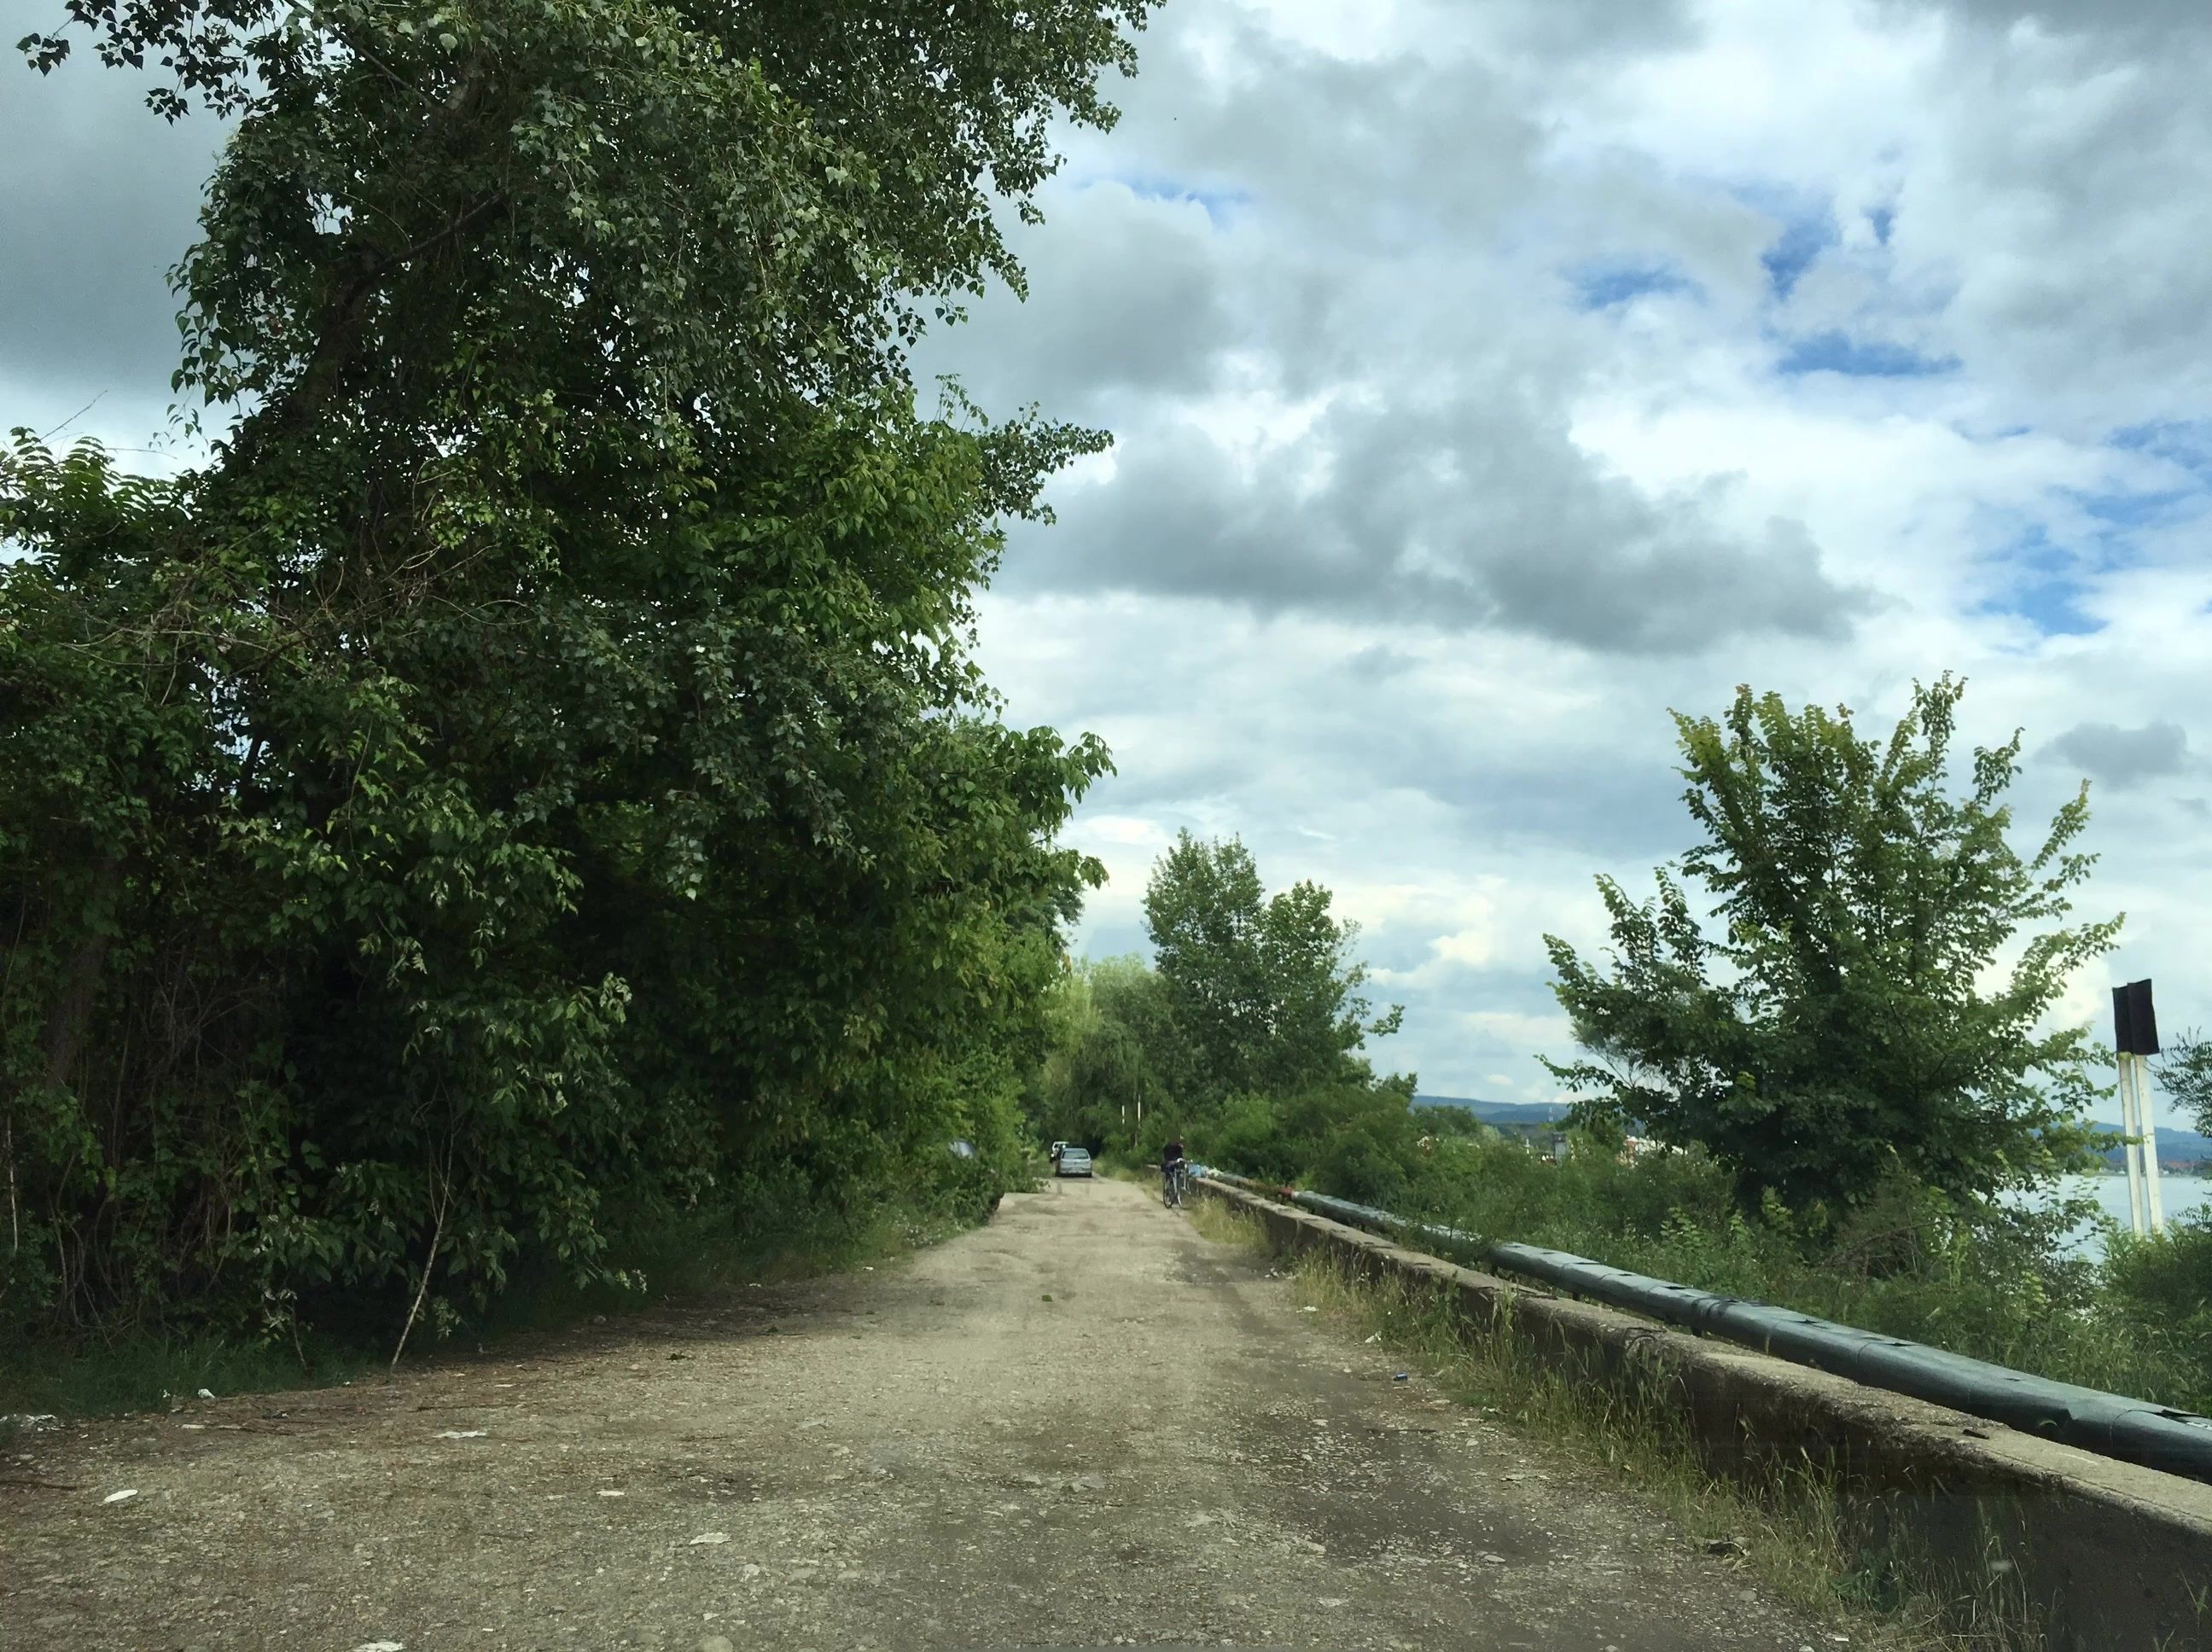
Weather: cloudy
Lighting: day
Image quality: good
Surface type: fields
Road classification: service, track
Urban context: urban centre
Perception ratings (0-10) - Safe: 4.69, Lively: 0.73, Beautiful: 8.93, Boring: 4.62, Depressing: 6.62, Wealthy: 3.15